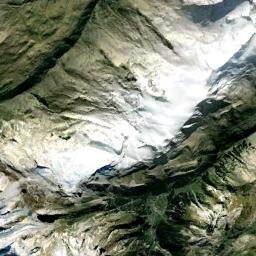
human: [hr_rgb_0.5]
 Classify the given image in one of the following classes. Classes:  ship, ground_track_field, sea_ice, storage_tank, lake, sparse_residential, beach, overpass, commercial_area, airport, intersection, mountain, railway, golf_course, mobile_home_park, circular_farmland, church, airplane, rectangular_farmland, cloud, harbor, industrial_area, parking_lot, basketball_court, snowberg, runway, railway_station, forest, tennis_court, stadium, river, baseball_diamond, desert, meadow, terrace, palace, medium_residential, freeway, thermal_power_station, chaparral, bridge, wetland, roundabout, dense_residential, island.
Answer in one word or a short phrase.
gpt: snowberg